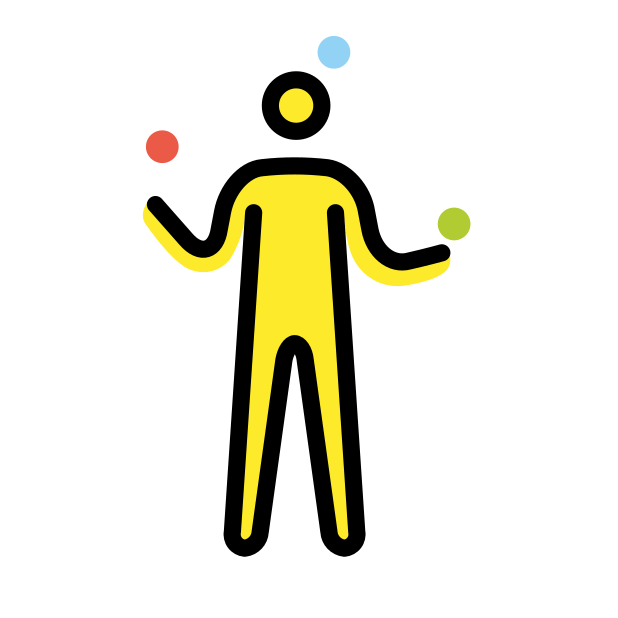
man juggling